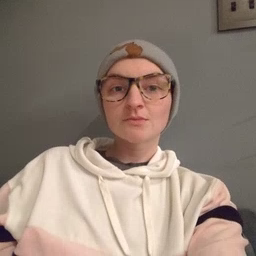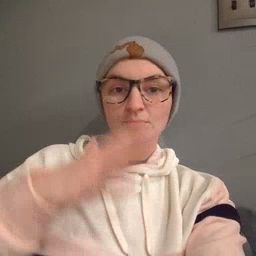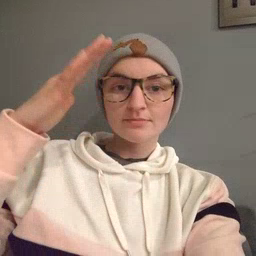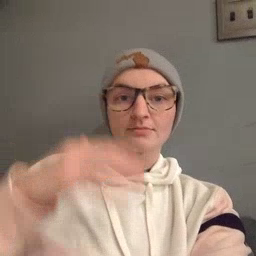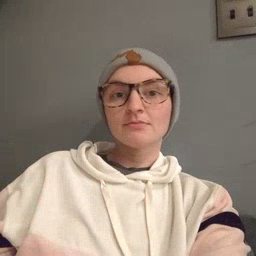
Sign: helicopter